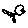
Label: bird